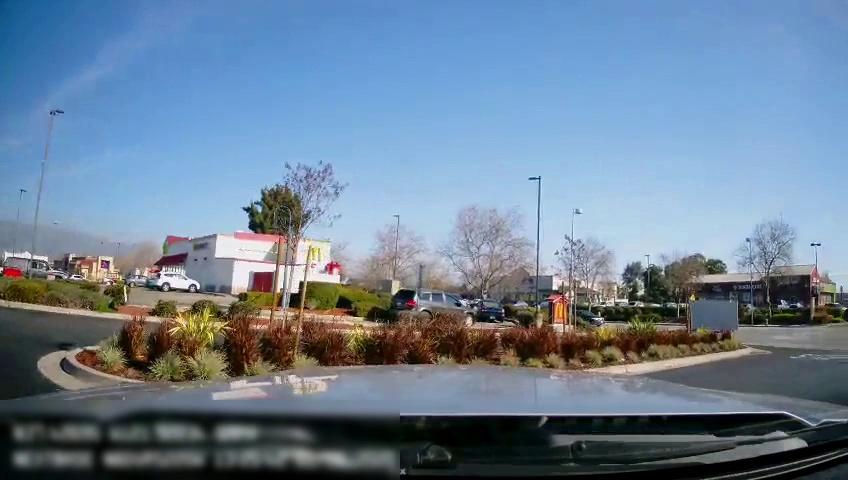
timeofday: Day
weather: Sunny
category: Drivable Space
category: Drivable Space
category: Vehicles | Car
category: Vehicles | Truck
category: Vehicles | Car
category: Vehicles | Car
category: Vehicles | SUV
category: Vehicles | Car
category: Vehicles | SUV